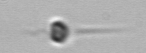
Label: Apedinella